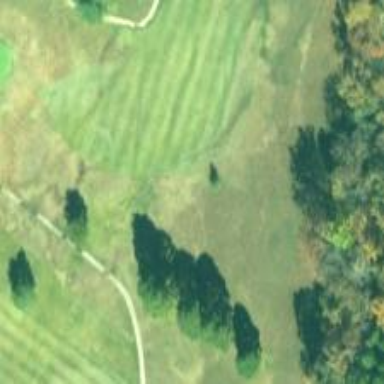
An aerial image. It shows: Golf fairway surrounded by grass.